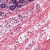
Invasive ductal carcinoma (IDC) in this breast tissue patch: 0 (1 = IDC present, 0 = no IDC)